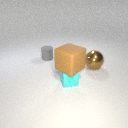
large brown rubber cube above small cyan rubber cube